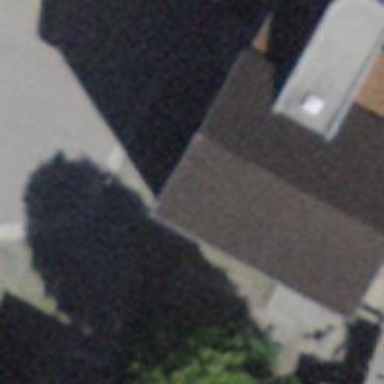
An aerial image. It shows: Cafe.